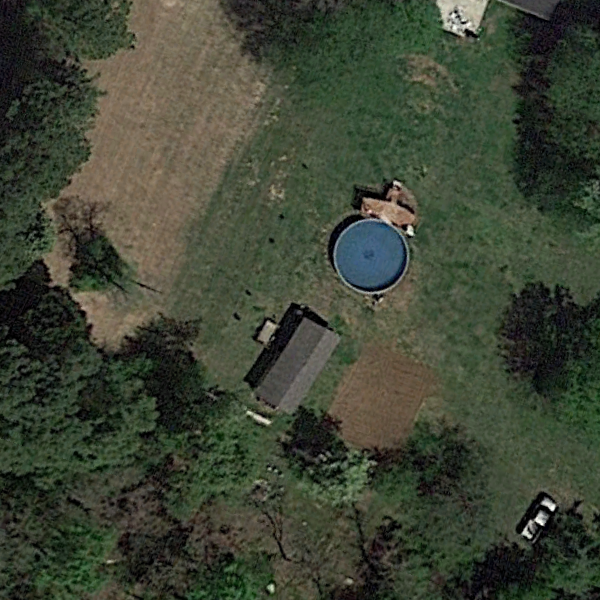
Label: SparseResidential